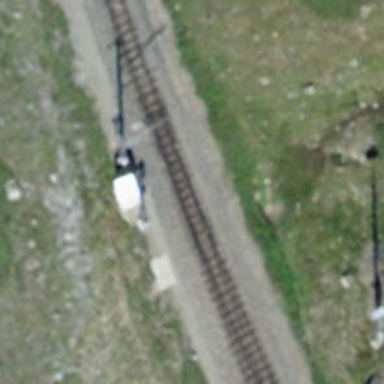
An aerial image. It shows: Railway switch.